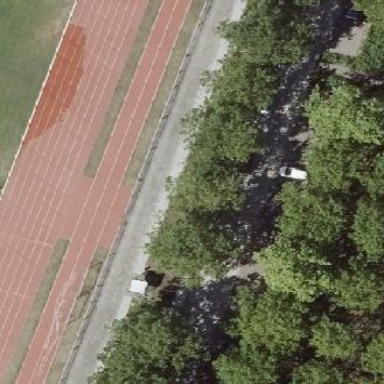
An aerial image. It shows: Tartan track in leisure land.